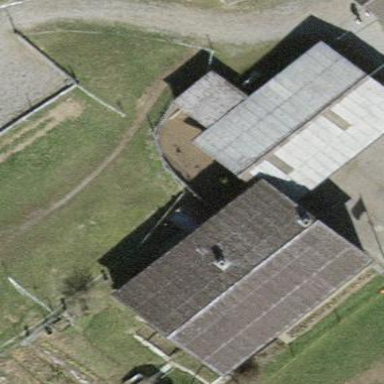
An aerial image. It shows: Farm building.